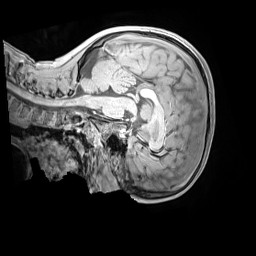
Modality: MP2RAGE
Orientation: sagittal
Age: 10
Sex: male
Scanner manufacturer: siemens
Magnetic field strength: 3 T
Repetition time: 4 s
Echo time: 0.00303 s